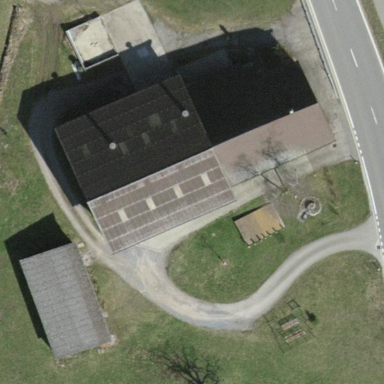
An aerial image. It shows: Farmyard area.